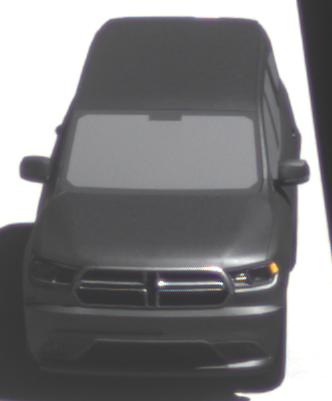
Make: Dodge
Model: Durango
Detailed model: Gen. 3
Model produced from: 2010
Doors: 5
Color: gray
Road condition: dry road
Daytime: midday
Contrast: high contrast